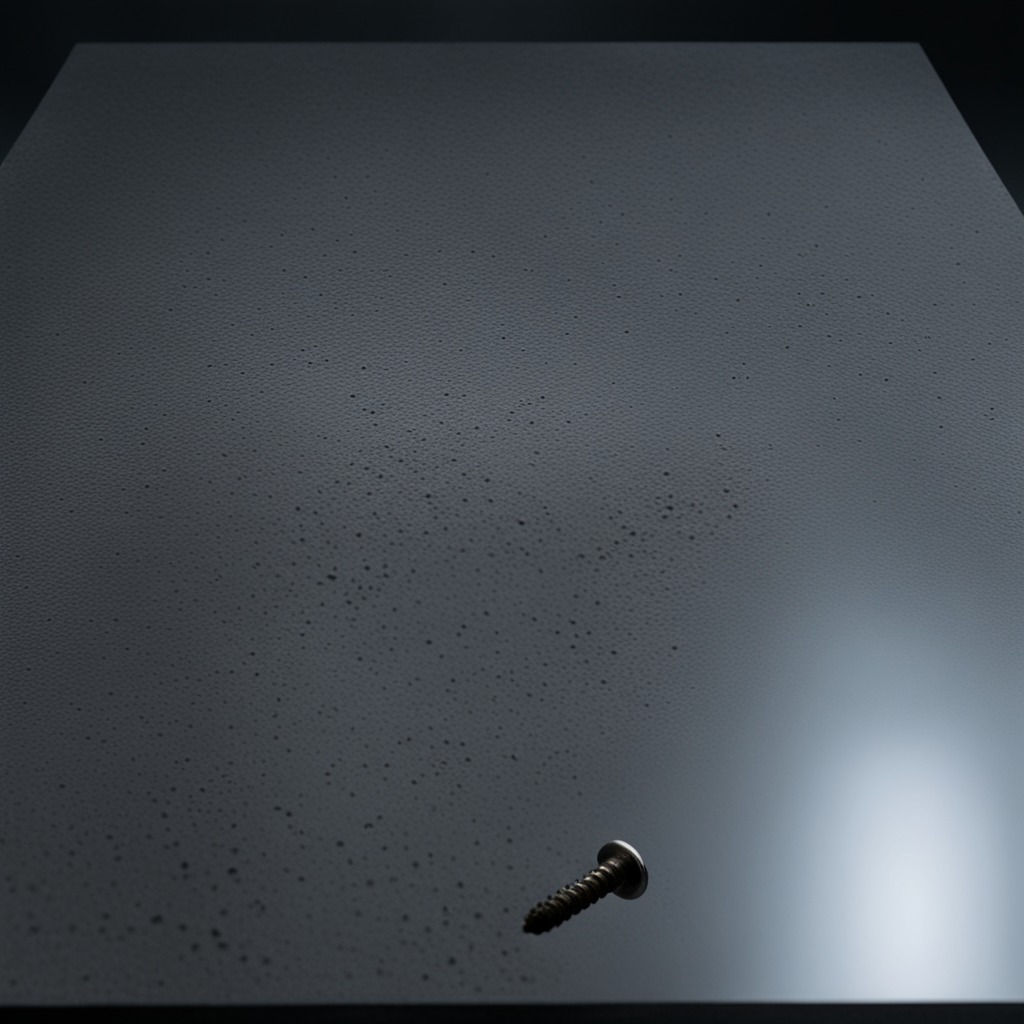
A metal screw is lying on a clean granite table inside a workshop at night.